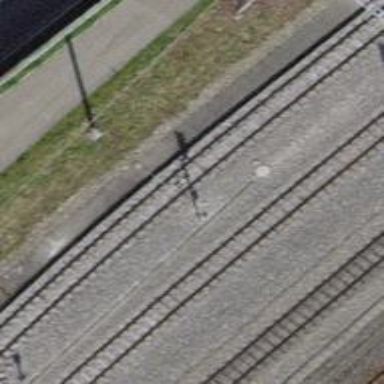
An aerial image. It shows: Narrow-gauge railway siding with electrified contact lines.